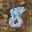
Label: 8